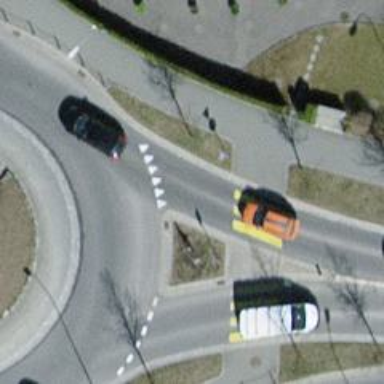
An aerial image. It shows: Road with "give way" sign.